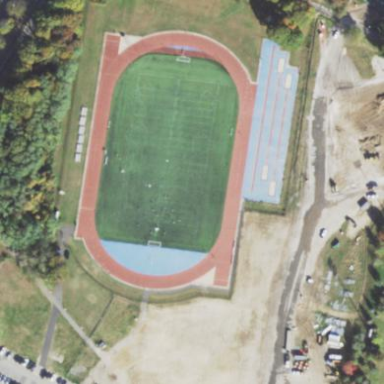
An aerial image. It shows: Athletics pitch used for leisure sports activities.